Interaction volume radius: 5 \u00c5
Interaction volume height: 30 \u00c5
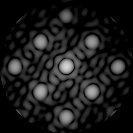
Disorder parameter: 0.1408